Field crop: tomato
Growth stage: 1
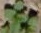
Species: solanum